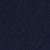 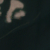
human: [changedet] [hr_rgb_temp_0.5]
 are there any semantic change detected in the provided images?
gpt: Some islands were built in the sea.